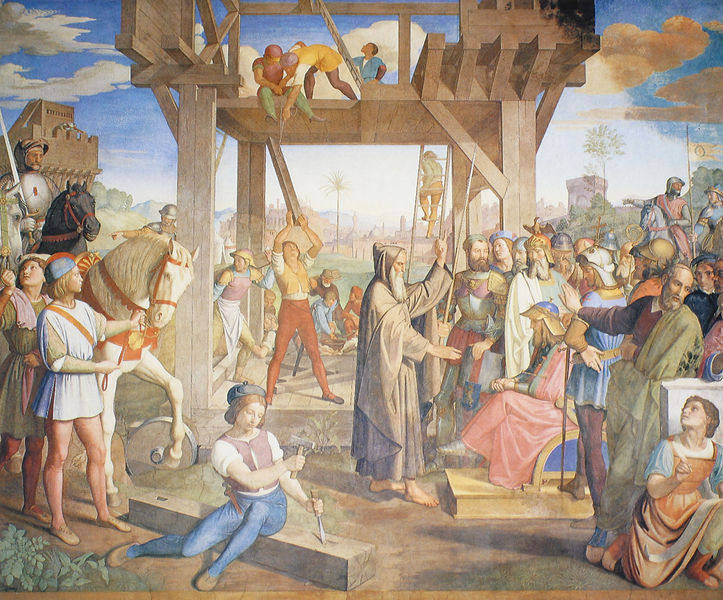
Titel: Der Thasso - Saal
Künstler: Friedrich Overbeck
Standort: Rom, Casino Massimo (EU - I - Latium)
Schlagwörter: baum, blau, gemälde, himmel, mann, wolken, gelb, grün, menschen, sitzen, stadt, braun, holz, männer, stuhl, weiss, rot, malerei, bart, faru, hinrichtung, bild, öl, hügel, pferd, reiter, turm, arbeiten, arbeiter, leiter, lanze, soldaten, thron, balken, gerüst, burg, schwert, helm, malen, ritter, rüstung, schimmel, schreiner, hammer, mönch, fachwerk, rappen, bau, holzbalken, bauen, kapuze, baustelle, statik, stichel, sodlat, meisel, helm#